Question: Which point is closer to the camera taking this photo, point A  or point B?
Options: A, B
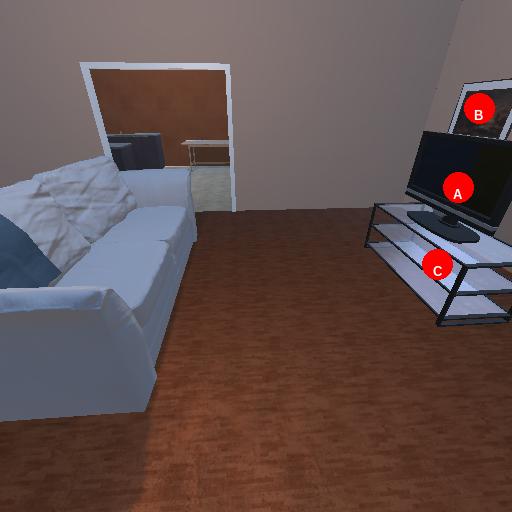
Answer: A